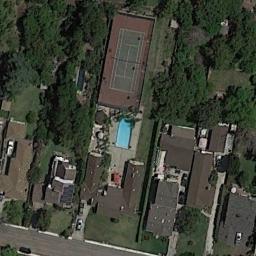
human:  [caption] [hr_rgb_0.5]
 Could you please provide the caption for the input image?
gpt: The tennis court and swimming pool are behind the building and there is a large forest next to it .

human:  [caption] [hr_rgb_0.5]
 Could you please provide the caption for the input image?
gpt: Many buildings of different shapes are beside the tennis courts .

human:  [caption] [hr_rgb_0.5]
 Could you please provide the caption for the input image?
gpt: The tennis court was shaded by a large tree .

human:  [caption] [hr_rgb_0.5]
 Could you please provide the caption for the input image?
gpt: The tennis court is on the grass next to some buildings and trees .

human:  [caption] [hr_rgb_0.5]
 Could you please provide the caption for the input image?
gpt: There are some brown buildings and green trees near the tennis court .